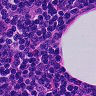
Metastatic tissue present: no